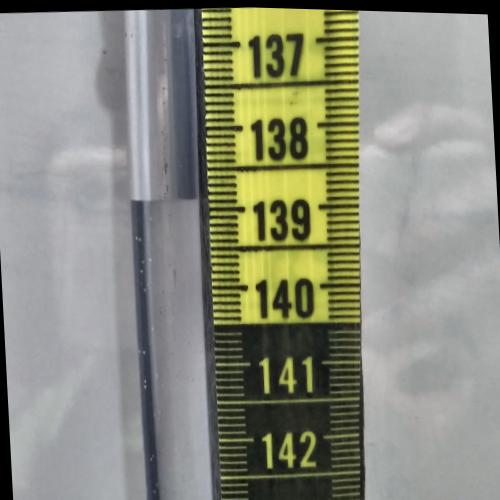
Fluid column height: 138.9 cm